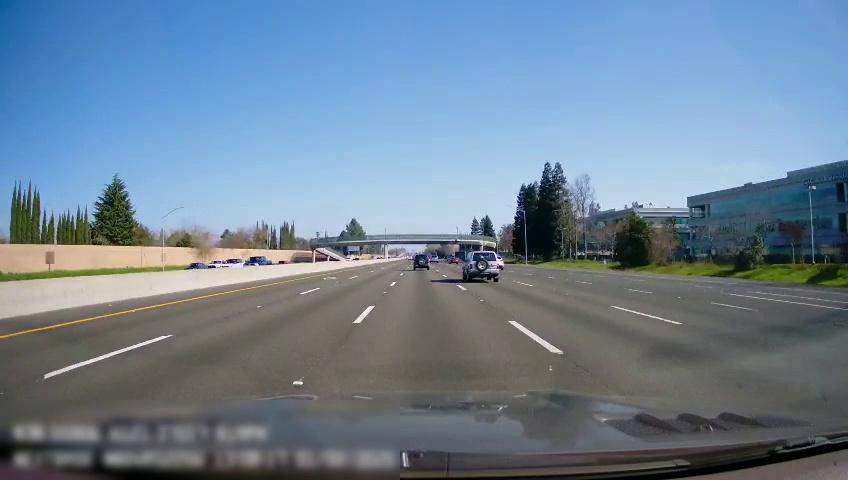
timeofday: Day
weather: Sunny
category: Drivable Space
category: Vehicles | Car
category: Vehicles | SUV
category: Vehicles | SUV
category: Vehicles | Car
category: Vehicles | Car
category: Vehicles | SUV
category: Vehicles | Truck
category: Vehicles | Car
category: Lanes | Current Lane
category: Lanes | Alternate Lane
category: Lanes | Alternate Lane
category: Lanes | Alternate Lane
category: Lanes | Alternate Lane
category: Lanes | Alternate Lane
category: Lanes | Alternate Lane
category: Lanes | Alternate Lane